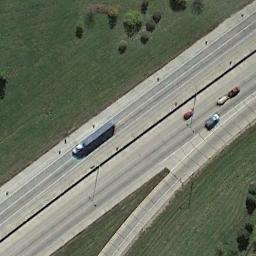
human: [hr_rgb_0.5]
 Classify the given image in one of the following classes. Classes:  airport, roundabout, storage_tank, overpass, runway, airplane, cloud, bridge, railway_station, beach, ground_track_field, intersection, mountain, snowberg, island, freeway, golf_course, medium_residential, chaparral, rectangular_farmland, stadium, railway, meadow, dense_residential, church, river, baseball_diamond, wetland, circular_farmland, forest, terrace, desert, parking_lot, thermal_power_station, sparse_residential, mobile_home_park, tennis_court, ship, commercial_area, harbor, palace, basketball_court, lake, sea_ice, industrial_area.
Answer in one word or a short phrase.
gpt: freeway